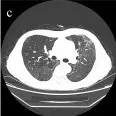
Chest CT findings of case 2. (C, D) For the third-day performance: double lung (see multiple cords), patchy shadow, part of the range is larger than before, and the density is higher than before.
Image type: radiology (ct)